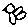
Label: bird